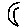
Label: moon